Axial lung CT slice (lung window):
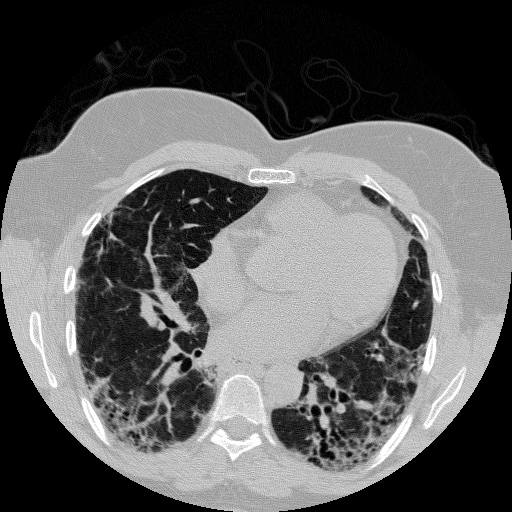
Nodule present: no